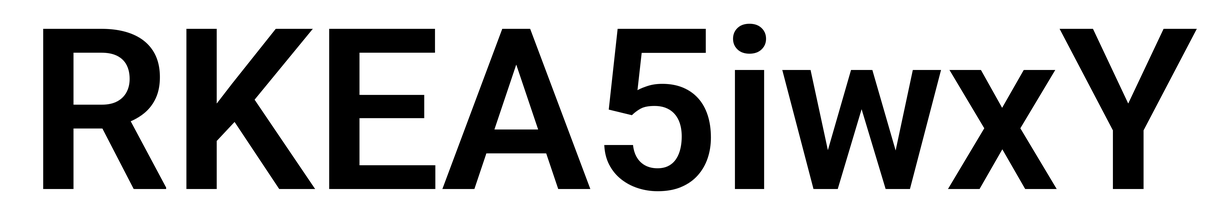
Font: Roboto_SemiBold